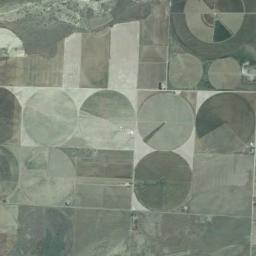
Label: circular_farmland